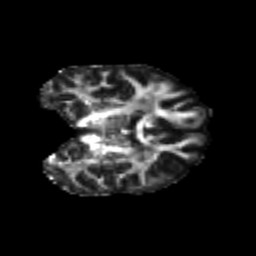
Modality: FA
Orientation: coronal
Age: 26
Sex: female
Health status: healthy
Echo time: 0.074 s